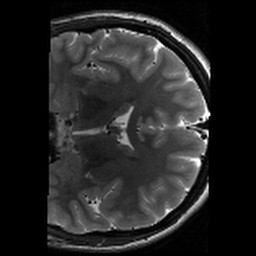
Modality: T2w
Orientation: coronal
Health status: healthy
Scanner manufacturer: siemens
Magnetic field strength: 3 T
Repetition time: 8.02 s
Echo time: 0.08 s